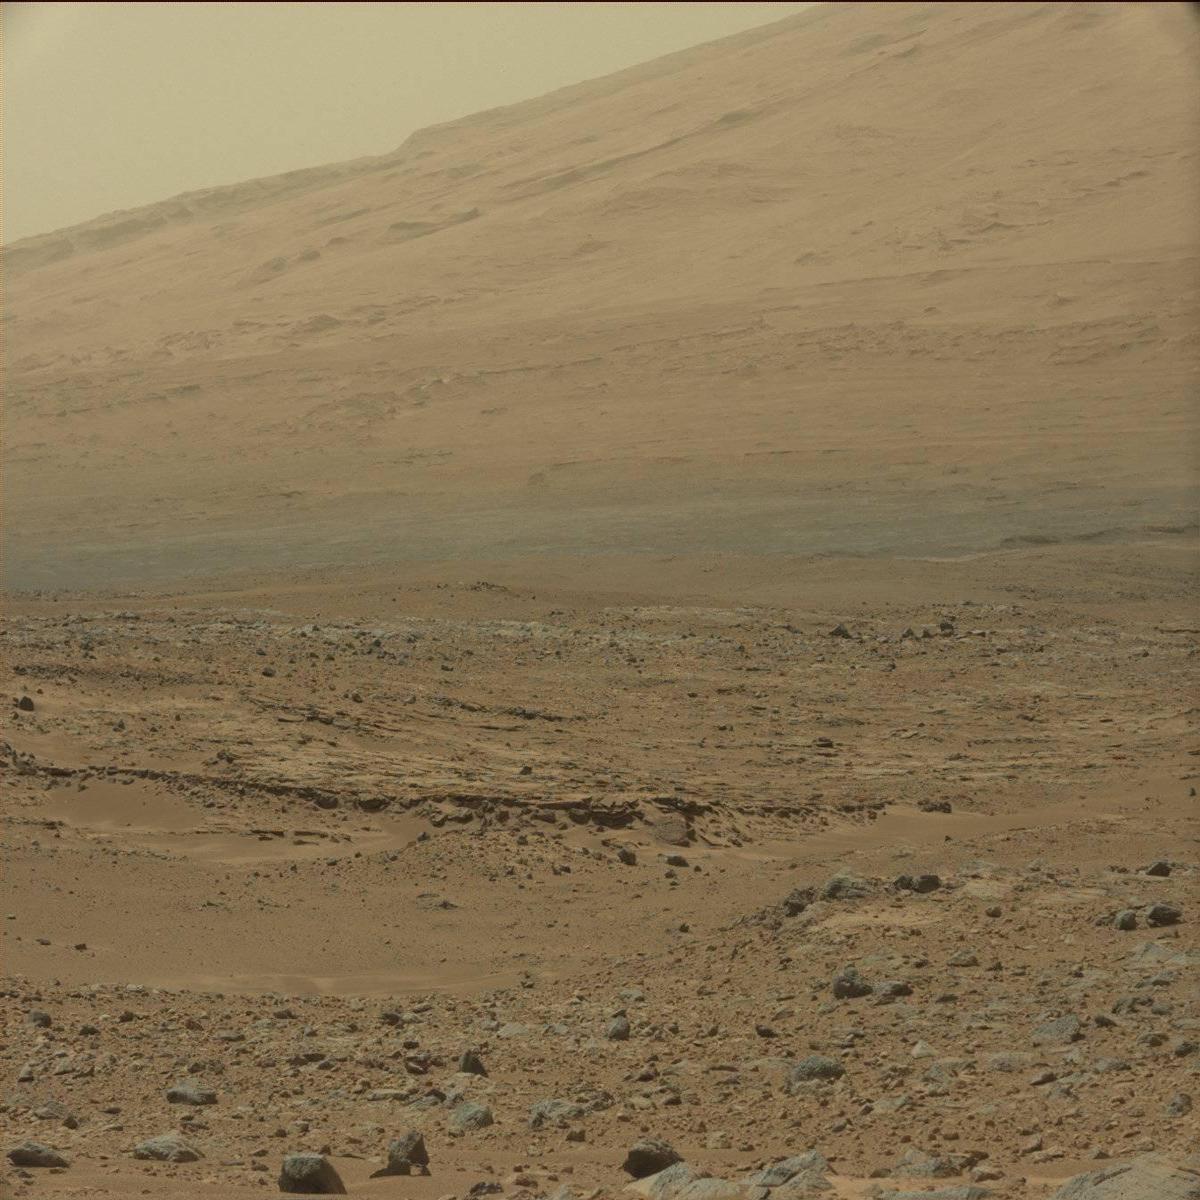
Terrain classes present: Bedrock, Ridge, Rock, Sand / Soil, Sky